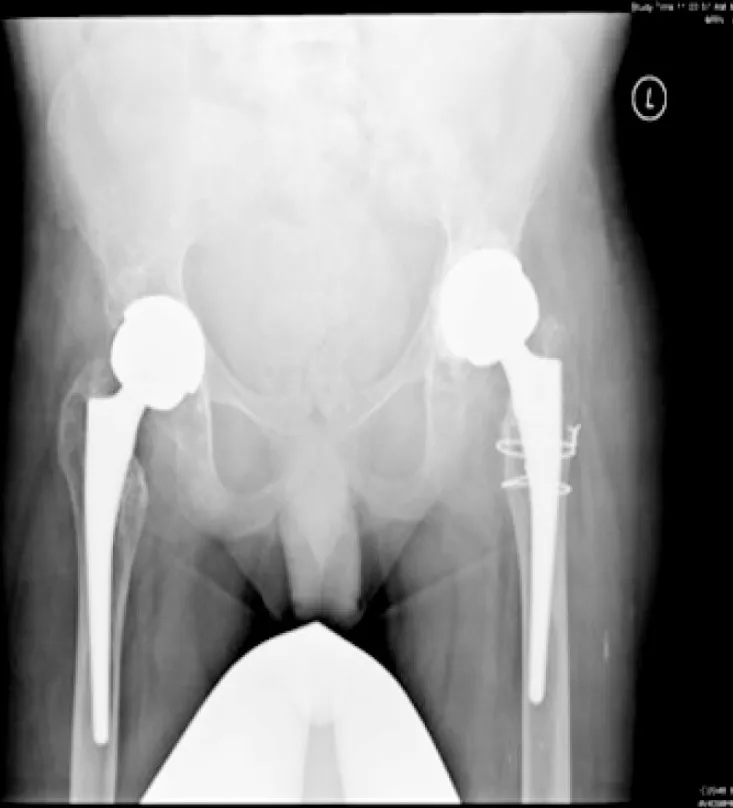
AP pelvis x-ray post bilateral THR.
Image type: radiology (x_ray)